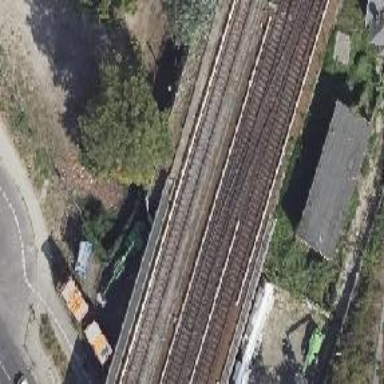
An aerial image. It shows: Light rail railway line with electrified rails.